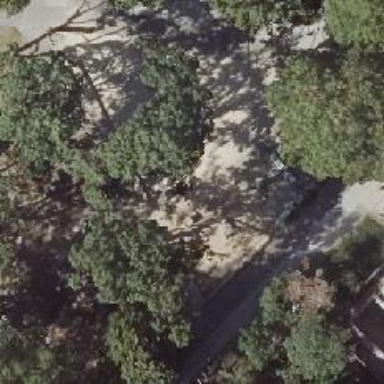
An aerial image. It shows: Playground featuring climbing frame.